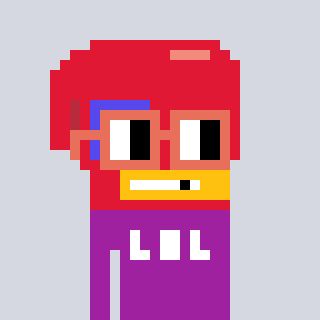
a pixel art character with square orange glasses, a boxing glove-shaped head and a magenta-colored body on a cool background